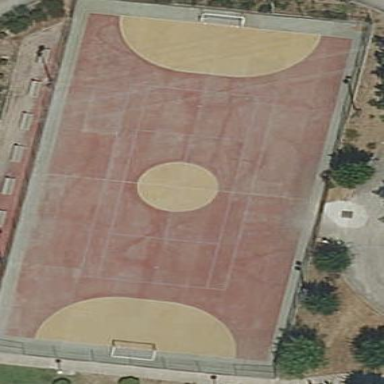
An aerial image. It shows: Soccer pitch for leisureland activities.